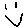
Label: smiley face